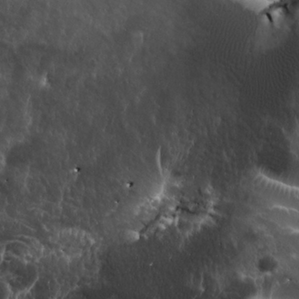
Label: non_frost